Field crop: maize
Growth stage: 2
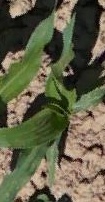
Species: maize